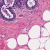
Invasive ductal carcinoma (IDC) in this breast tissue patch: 0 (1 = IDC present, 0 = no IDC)